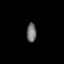
Tissue: lung
Cell type: Endothelial cells
Senescence score: 0.5642
Nuclear area (px): 186
Mean DAPI intensity: 111.215